Question: I have the following problem to solve.
I need to write a java program that:
1. reads JSON object j1,j2,...,jn from a web service.
2. does some number crunching on each object to come up with j1',j2',...,jn'
3. Sends objects j1',j2',...,jn' to a web service.
The computational, space requirements for steps 1,2, and 3 can vary at any given time.
For example:
1. The time it takes to process a JSON object at step 2 can vary depending on the contents of the JSON Object.
2. The rate of objects being produced by the webservice in step 1 can go up or down with time.
3. The consuming web service in step 3 can get backlogged.
To address the above design concerns want to implement the following architecture:

1. Read JSON objects from the external webservice and place them on a Q
2. An automatically size adjusting worker thread pool that consumes JSON objects from the Q and processes them. After processing them, places the resulting objects on the second Q
3. An automatically size adjusting worker thread pool that consumes JSON objects from the second Q to send them to the consuming webservice.
Question:
> I am curious if there is framework which I can use to solve this problem?
Notes:
1. I can solve this using a range of components like custom Queues, Threadpools using the concurrency package -- however I'm looking for a solution that allows the writing of such a solution.
2. This is not going to live inside a container. This will be a Java process where the entry point is public static void main(String args[])
3. However if there is a container suited to this paradigm I would like to learn about it.
4. I could split this into multiple processes, however I'd like to keep it very simple and in a single process.
Thanks.
Thanks.
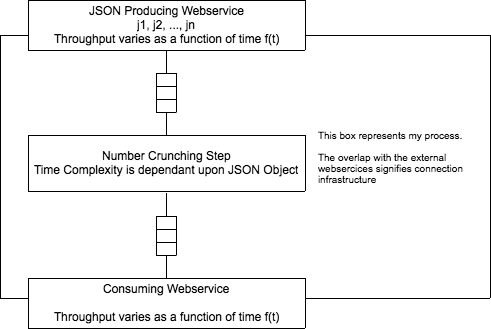
Answer: try <URL> to wire things up. These are kind of integration frameworks, will ease your interaction with webservices. What you need to do is define a from webservice 1 -> number cruncher -> web service 2. routing and conversion required in between can be handled by the framework itself
you'd implement your cruncher as a camel processor.
parallelizing your cruncher may be achieved via <URL>
I'd say you first take a look at the principles behind frameworks like camel. The abstractions they create are very relevant for the problem in hand.